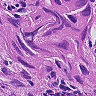
Metastatic tissue present: yes